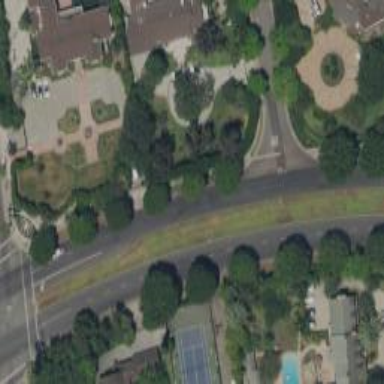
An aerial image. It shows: Secondary road surrounded by residential properties.